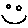
Label: smiley face